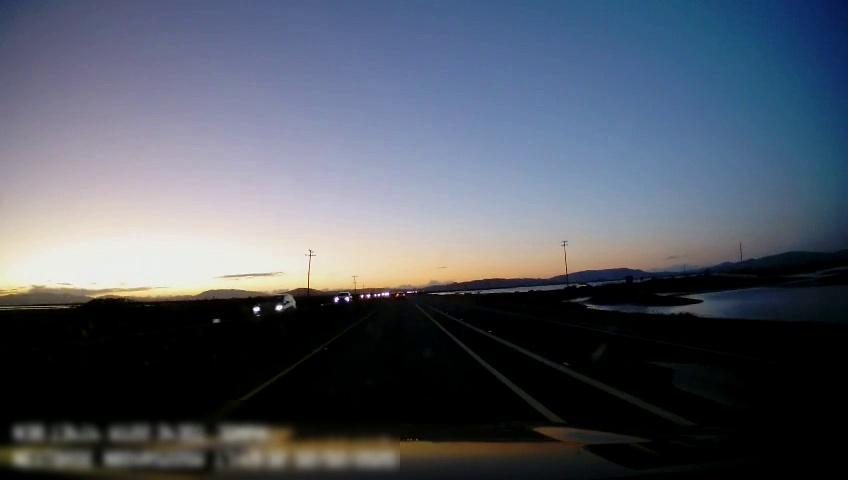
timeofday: Dusk/Dawn/Twilight
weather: Sunny
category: Drivable Space
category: Vehicles | SUV
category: Vehicles | Car
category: Vehicles | Car
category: Vehicles | Car
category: Lanes | Current Lane
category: Lanes | Current Lane
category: Lanes | Alternate Lane
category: Lanes | Alternate Lane